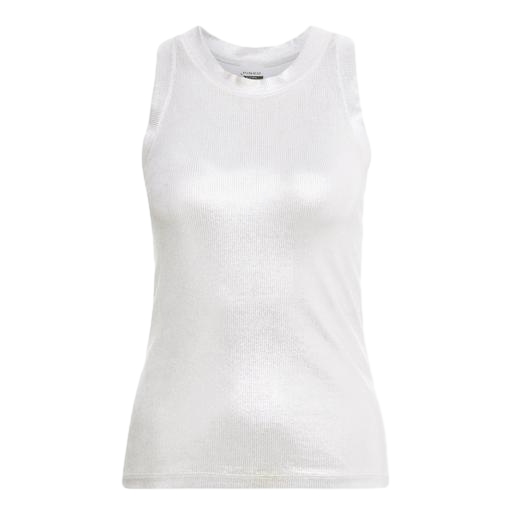
woman's tank top, sleeveless t-shirt, branded tank-top, white background